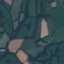
Land use / land cover: Pasture